【题型】解答题　【知识点】解析几何　【难度】easy
已知圆 \(C\)：\(x^2 + y^2 - 2y - 4 = 0\)。

\vspace{0.8em}
(1) 过 \(P(1,1)\) 的动直线 \(l\) 与圆 \(C\)：\(x^2 + y^2 - 2y - 4 = 0\) 交于 \(A\)、\(B\) 两点。若 \(|AB| = \sqrt{17}\)，求直线 \(l\) 的方程；

\vspace{0.8em}
(2) 从圆 \(C\) 外一点 \(Q\) 向该圆引一条切线，切点为 \(M\)，若 \(|QM| = |QO|\)（\(O\) 为坐标原点），求动点 \(Q\) 的轨迹方程。
【解答】
\textbf{【答案】}
(1) \(\sqrt{3}x + y - \sqrt{3} - 1 = 0\) 或 \(\sqrt{3}x - y - \sqrt{3} + 1 = 0\)

(2) \(y = -2\)

\vspace{0.8em}
\textbf{【解析】}
(1) 如图所示：

圆 \(C\)：\(x^2 + y^2 - 2y - 4 = 0\) 的方程即为 \(x^2 + (y - 1)^2 = 5\)，其圆心 \(C(0,1)\)，半径 \(r = \sqrt{5}\)。

不妨设过 \(P(1,1)\) 的动直线 \(l\) 的方程为 \(px + qy + r = 0\)，\(p,q\) 不同时为 0，
所以 \(r = -(p + q)\)，即直线 \(l\) 的方程为 \(px + qy - (p + q) = 0\)，

所以圆心 \(C(0,1)\) 到直线 \(l\) 的距离为
\[
d = \frac{|q - (p + q)|}{\sqrt{p^2 + q^2}} = \frac{|p|}{\sqrt{p^2 + q^2}},
\]

过 \(C\) 作 \(CD \perp AB\)，
所以由垂径分线定理可知
\[
|AB| = 2\sqrt{r^2 - d^2} = 2\sqrt{5 - \frac{p^2}{p^2 + q^2}} = \sqrt{17},
\]
解得 \(p^2 = 3q^2\)，

又因为 \(p,q\) 不同时为 0，所以
\[
\frac{p}{q} = \pm\sqrt{3},
\]

当 \(\frac{p}{q} = \sqrt{3}\) 时，满足题意的直线 \(l\) 的方程为 \(\sqrt{3}x + y - \sqrt{3} - 1 = 0\)，
当 \(\frac{p}{q} = -\sqrt{3}\) 时，满足题意的直线 \(l\) 的方程为 \(\sqrt{3}x - y - \sqrt{3} + 1 = 0\)，

综上所述：满足题意的直线 \(l\) 的方程为 \(\sqrt{3}x + y - \sqrt{3} - 1 = 0\) 或 \(\sqrt{3}x - y - \sqrt{3} + 1 = 0\)。

\vspace{0.8em}
(2) 如图所示：

由题意结合图形可知 \(|QM| = \sqrt{|QC|^2 - |MC|^2}\)，且 \(|QM| = |QO|\)，\(|MC|^2 = r^2 = 5\)，
所以 \(|QO|^2 = |QC|^2 - |MC|^2\)，不妨设 \(Q(x,y)\)，

又因为 \(O(0,0)\)，\(C(0,1)\)，
所以
\[
x^2 + y^2 = x^2 + (y - 1)^2 - 5,
\]
化简得 \(y = -2\)，

又因为点 \(Q\) 在圆 \(C\) 外，
所以
\[
|QC|^2 - |MC|^2 = x^2 + (-2 - 1)^2 - 5 = x^2 + 4 > 0
\]
满足题意，

综上所述，满足题意的动点 \(Q\) 的轨迹方程为 \(y = -2\)。

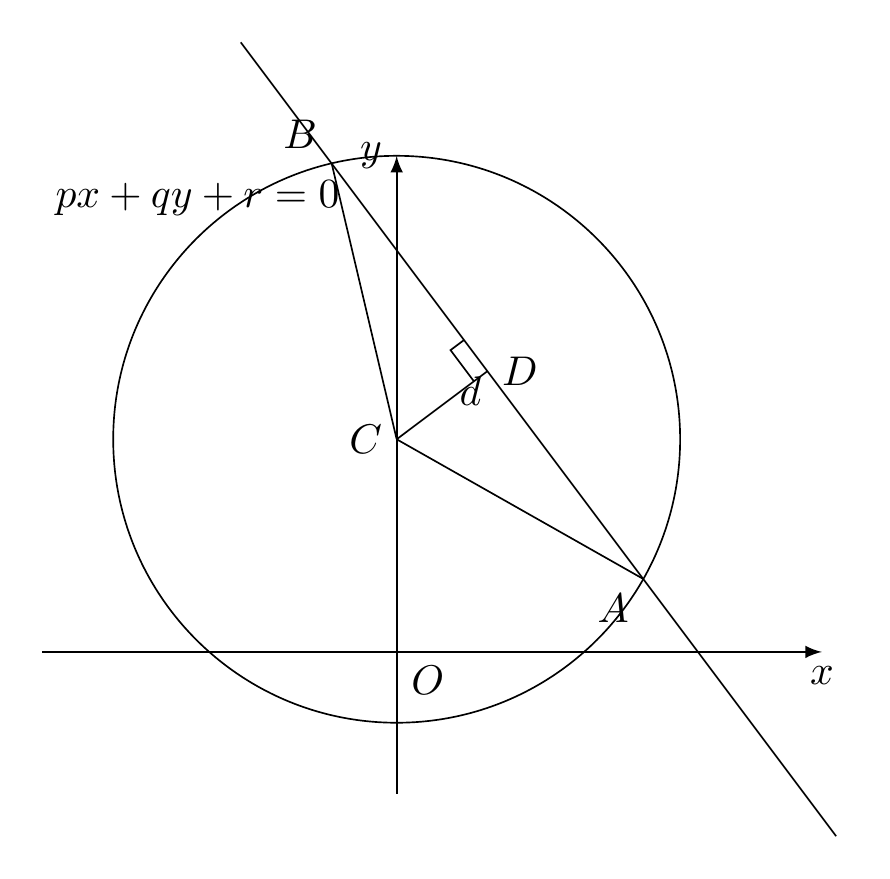
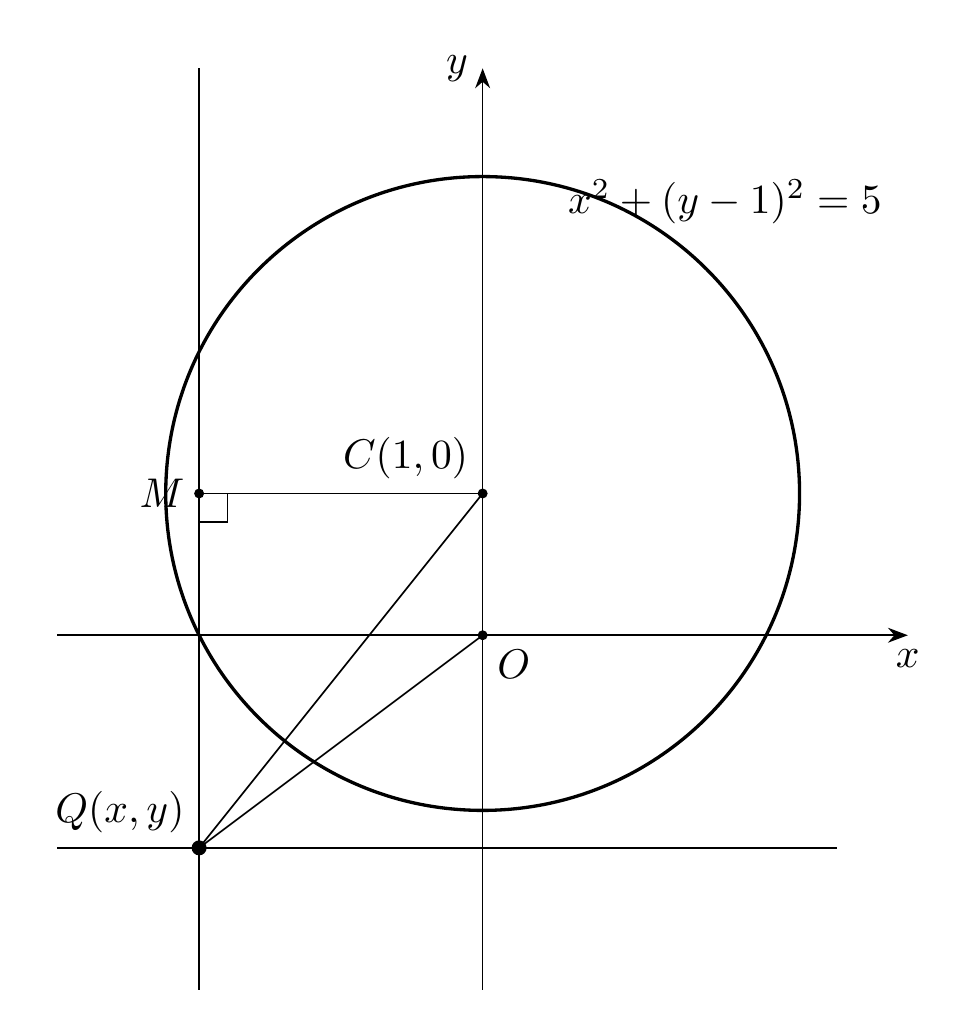